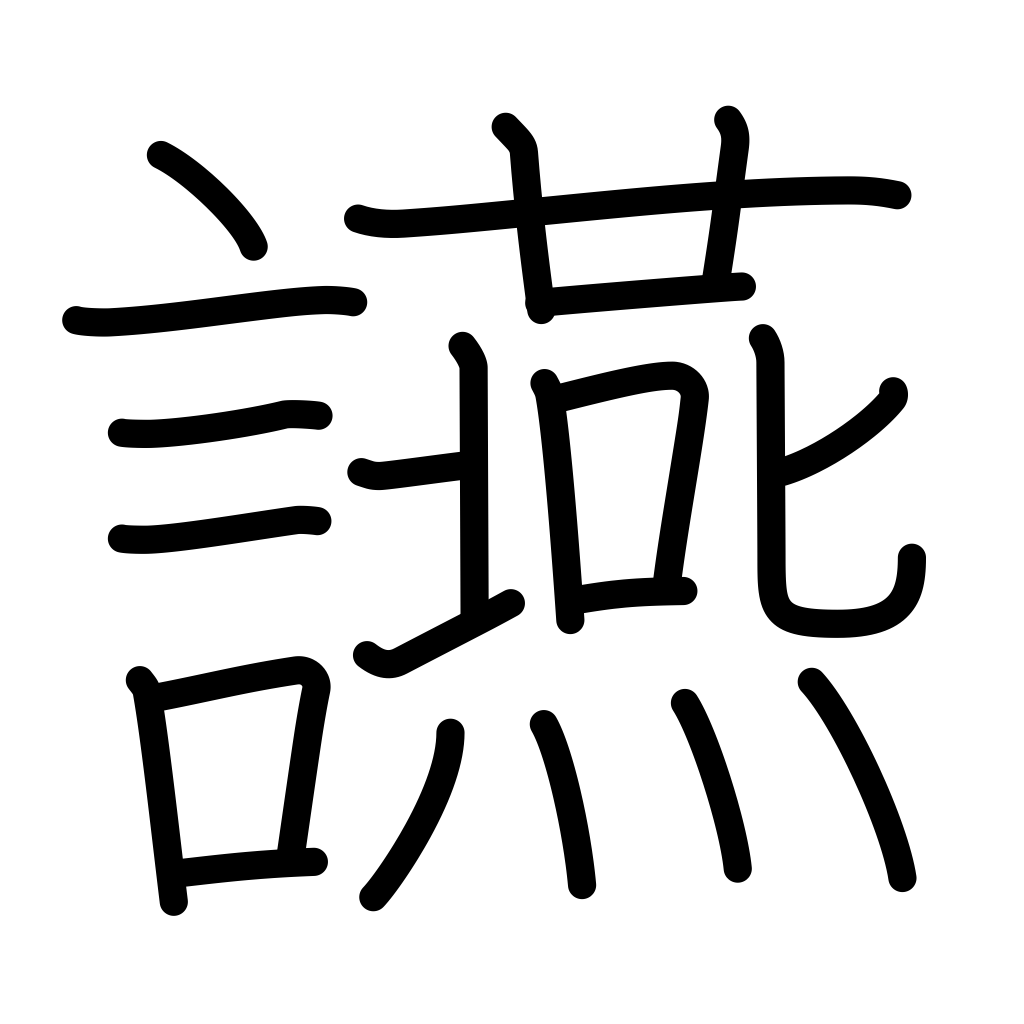
Meaning: banquet